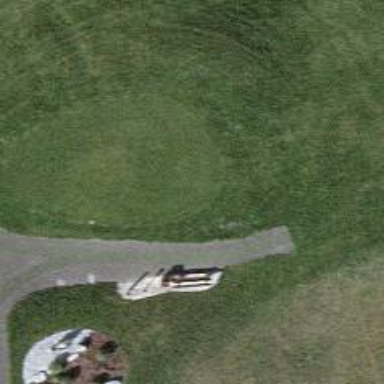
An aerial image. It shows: Golf tee on grassy land.